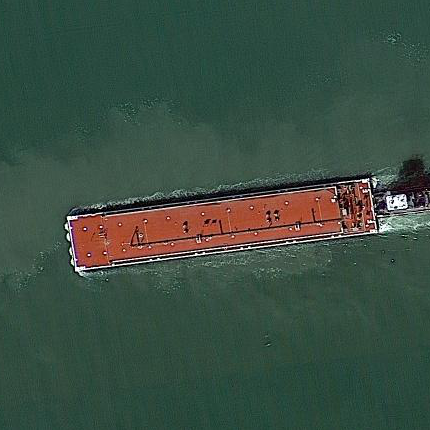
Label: civil